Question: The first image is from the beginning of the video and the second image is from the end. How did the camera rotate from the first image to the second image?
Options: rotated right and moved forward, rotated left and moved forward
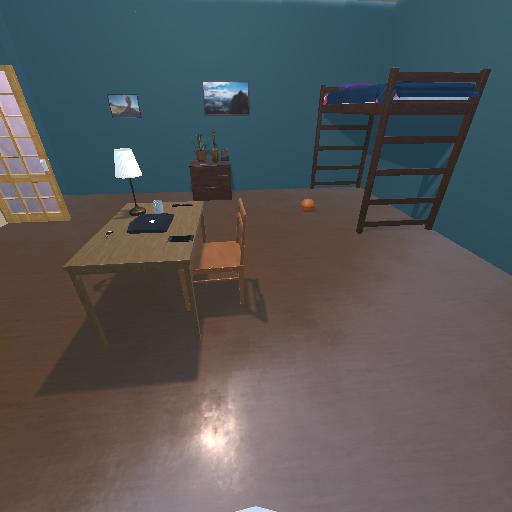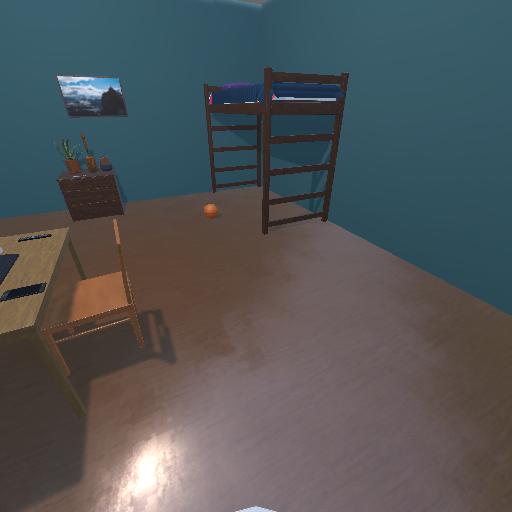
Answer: rotated right and moved forward